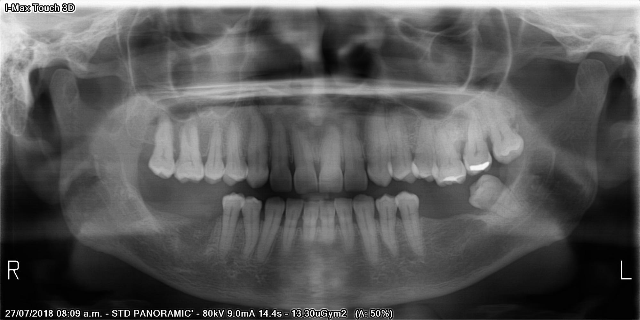
adult